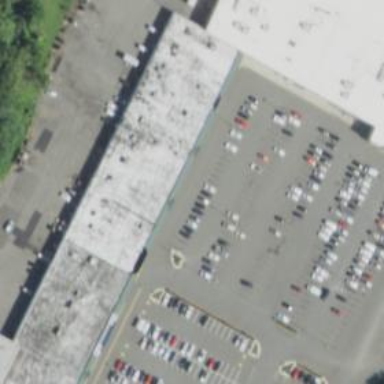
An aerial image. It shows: Retail building.